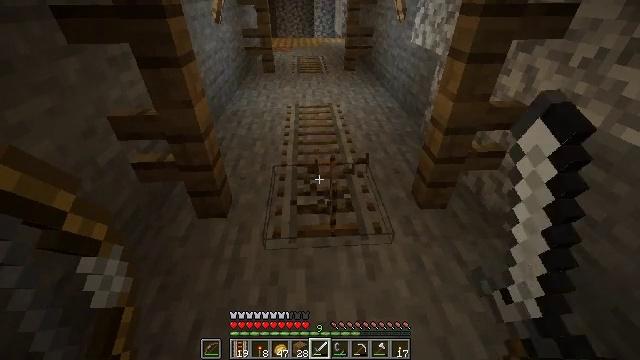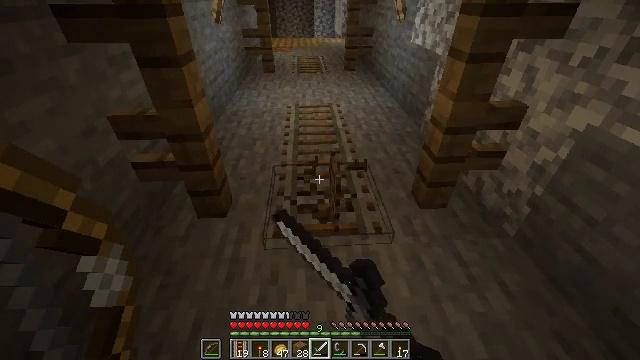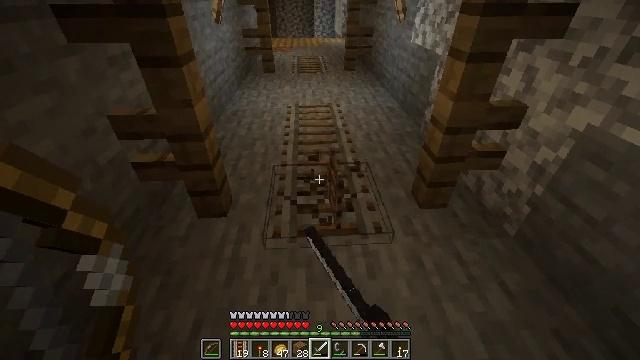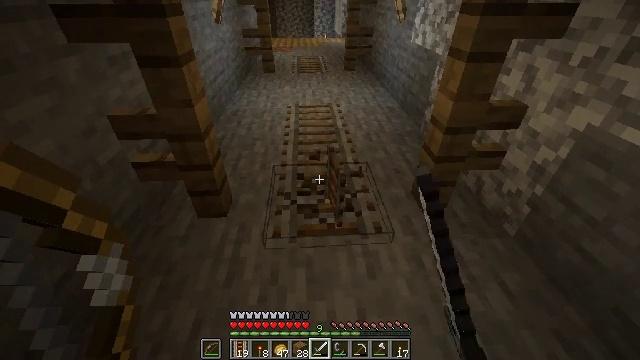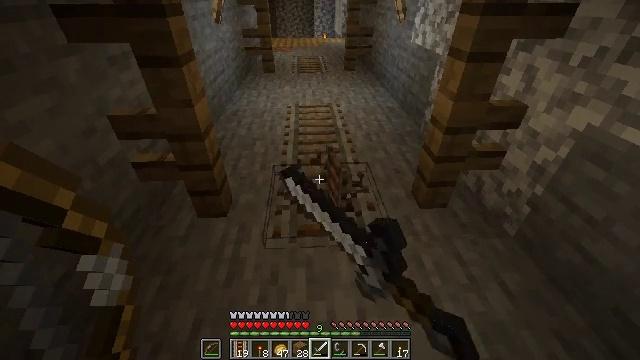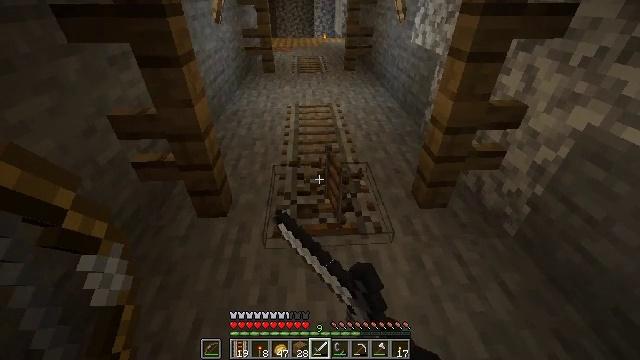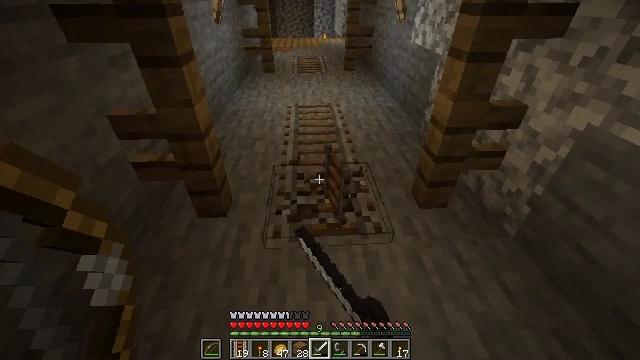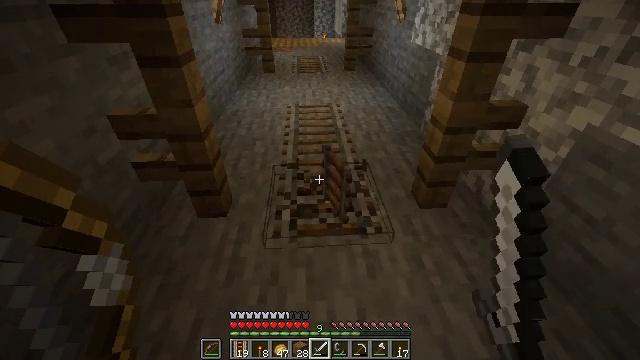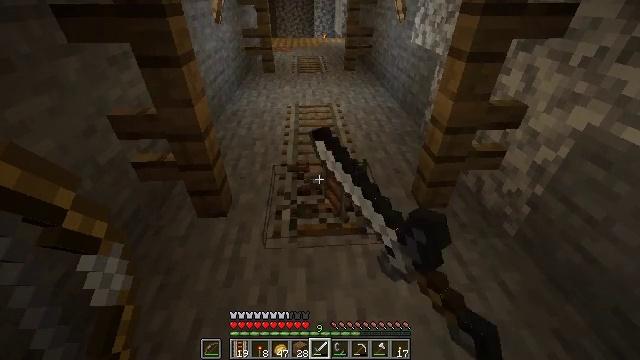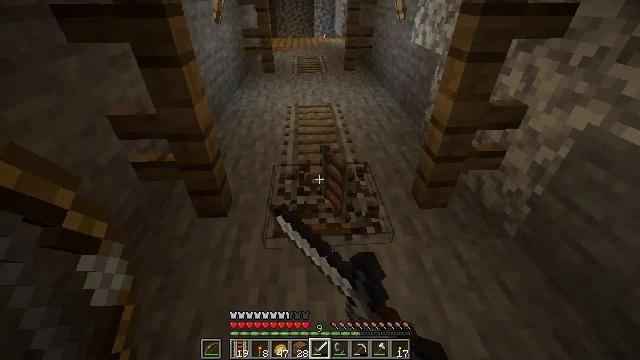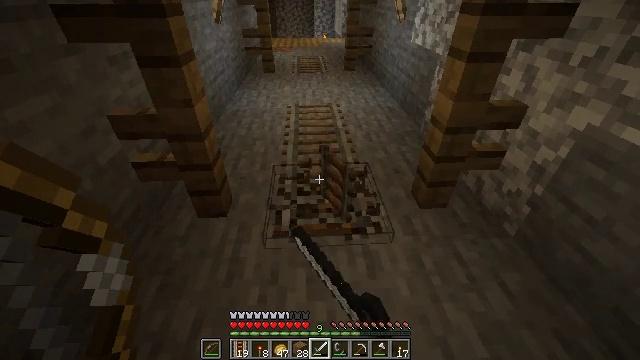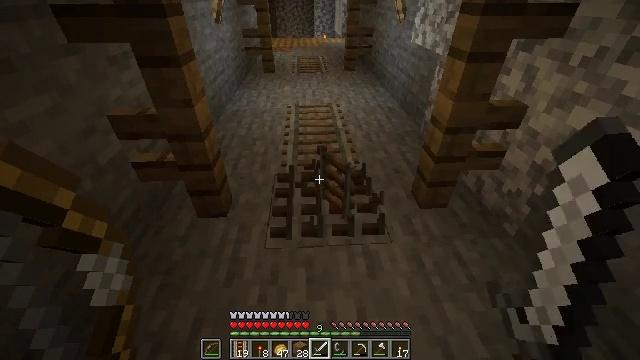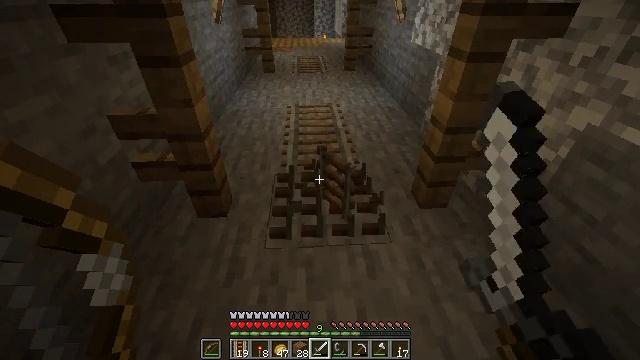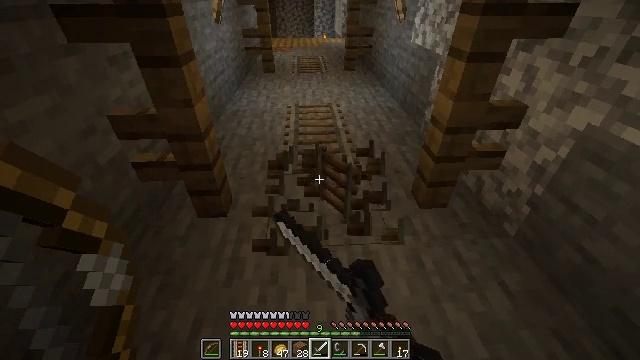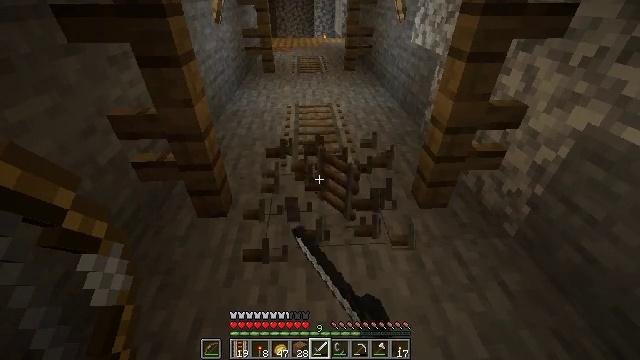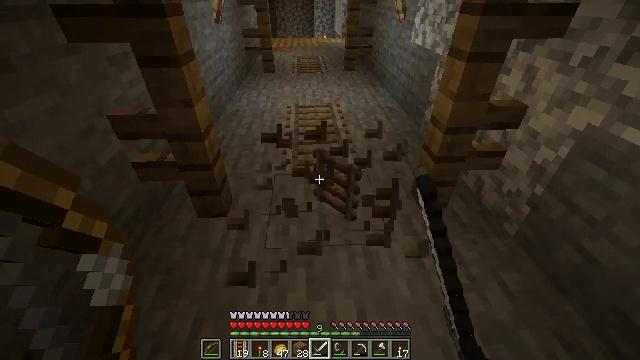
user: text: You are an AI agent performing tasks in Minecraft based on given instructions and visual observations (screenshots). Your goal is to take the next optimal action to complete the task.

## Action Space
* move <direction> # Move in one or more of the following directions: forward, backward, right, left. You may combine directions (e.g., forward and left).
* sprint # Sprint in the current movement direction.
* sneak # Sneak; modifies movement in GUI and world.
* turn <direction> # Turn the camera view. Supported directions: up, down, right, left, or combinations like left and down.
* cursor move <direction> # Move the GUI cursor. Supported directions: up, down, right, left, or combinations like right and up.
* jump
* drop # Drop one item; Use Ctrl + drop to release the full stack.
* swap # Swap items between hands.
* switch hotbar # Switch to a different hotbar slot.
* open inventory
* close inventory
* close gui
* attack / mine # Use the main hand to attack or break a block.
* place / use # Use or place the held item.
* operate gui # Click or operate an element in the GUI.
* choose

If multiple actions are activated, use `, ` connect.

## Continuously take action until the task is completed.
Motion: motion action
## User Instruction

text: Break the rail off the ground.
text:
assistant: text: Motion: attack / mine
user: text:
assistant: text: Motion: attack / mine
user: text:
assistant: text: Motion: attack / mine
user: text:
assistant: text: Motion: attack / mine
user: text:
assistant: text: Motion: attack / mine
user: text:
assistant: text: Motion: attack / mine
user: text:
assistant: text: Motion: attack / mine
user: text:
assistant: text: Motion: attack / mine
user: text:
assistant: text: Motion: attack / mine
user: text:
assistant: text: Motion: attack / mine
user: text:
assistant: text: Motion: attack / mine
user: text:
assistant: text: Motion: attack / mine
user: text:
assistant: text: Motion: attack / mine
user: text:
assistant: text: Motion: attack / mine
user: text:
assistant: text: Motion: attack / mine
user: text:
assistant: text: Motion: attack / mine
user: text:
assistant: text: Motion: attack / mine
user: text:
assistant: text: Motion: attack / mine
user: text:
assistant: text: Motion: move forward, attack / mine
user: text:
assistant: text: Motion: move forward, turn up, attack / mine
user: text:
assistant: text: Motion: move forward, turn up, attack / mine
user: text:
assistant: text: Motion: attack / mine
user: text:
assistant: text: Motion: attack / mine
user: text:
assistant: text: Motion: attack / mine
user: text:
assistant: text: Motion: attack / mine
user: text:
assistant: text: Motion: attack / mine
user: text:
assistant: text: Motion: attack / mine
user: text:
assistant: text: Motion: attack / mine
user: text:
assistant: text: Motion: attack / mine
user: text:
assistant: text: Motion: attack / mine